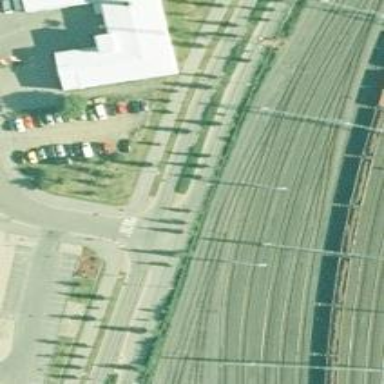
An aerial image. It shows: Railway yard.